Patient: sex F, age 59
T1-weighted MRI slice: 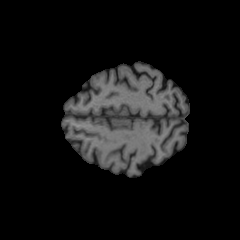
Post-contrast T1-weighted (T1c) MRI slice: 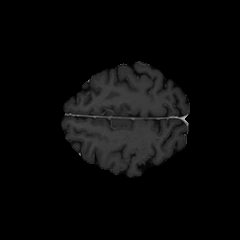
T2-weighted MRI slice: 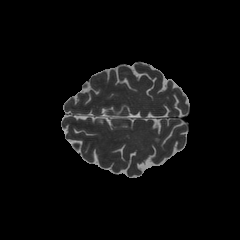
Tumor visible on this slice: no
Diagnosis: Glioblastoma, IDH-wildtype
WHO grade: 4